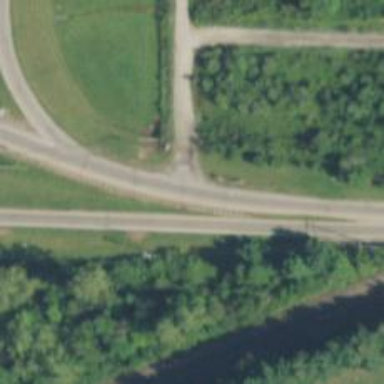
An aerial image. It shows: Primary link highway.